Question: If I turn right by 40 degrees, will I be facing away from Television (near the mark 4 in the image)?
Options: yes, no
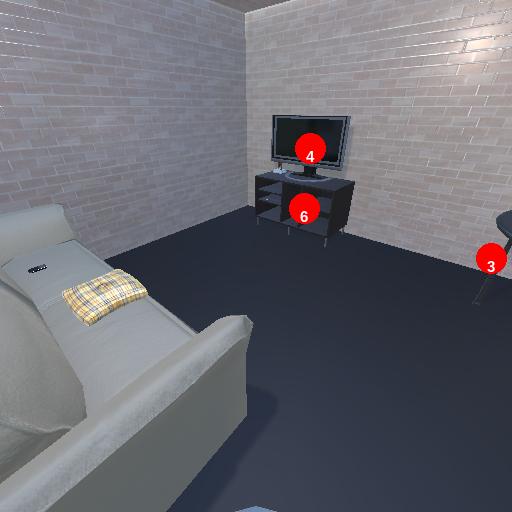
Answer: yes